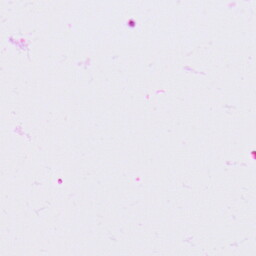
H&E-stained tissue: Lung